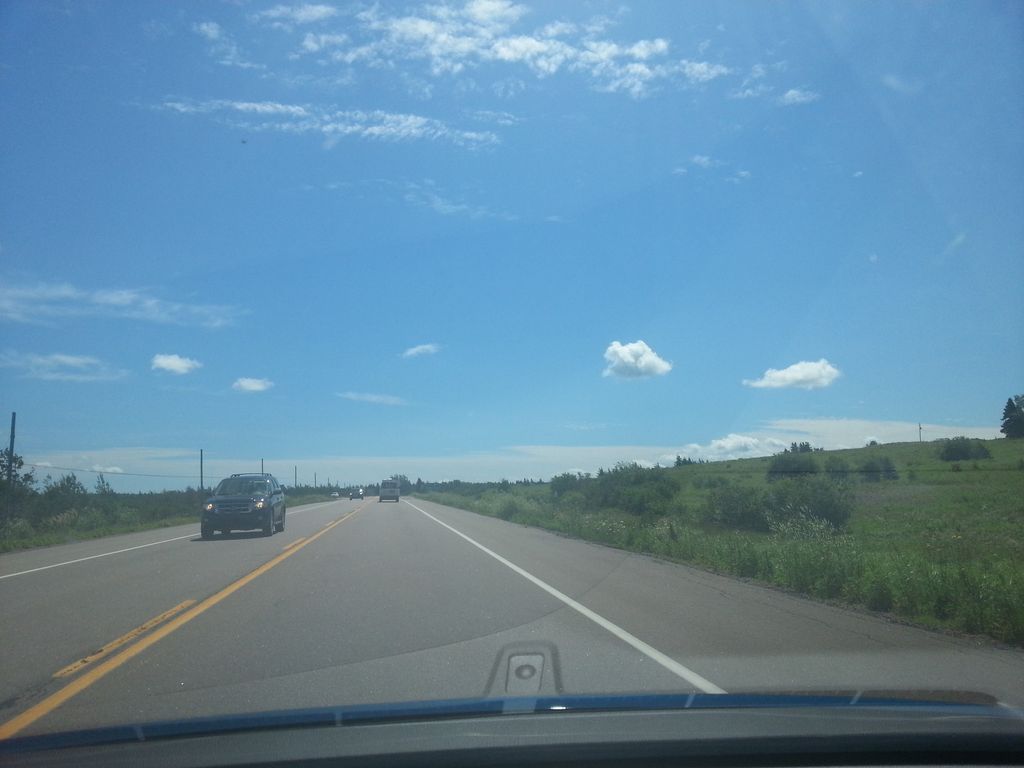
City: charlottetown